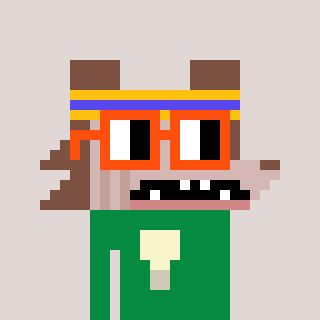
a pixel art character with square orange glasses, a werewolf-shaped head and a green-colored body on a warm background